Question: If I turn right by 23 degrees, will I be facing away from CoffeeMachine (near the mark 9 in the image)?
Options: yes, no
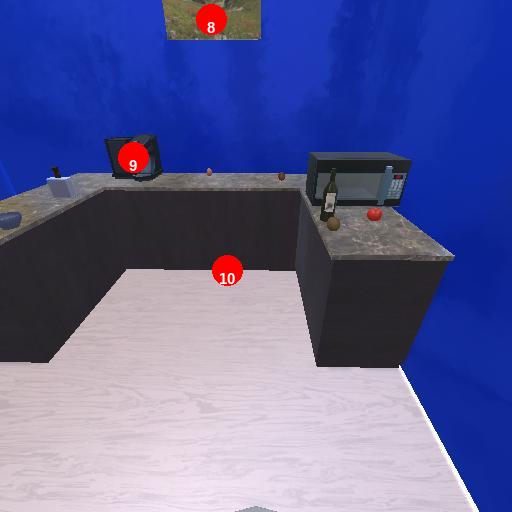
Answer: yes